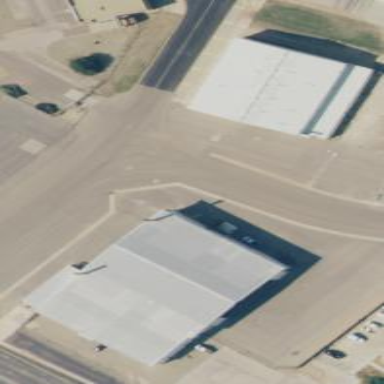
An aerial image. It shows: Hangar.